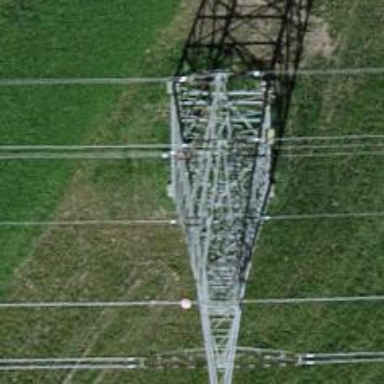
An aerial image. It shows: Towering power structure.